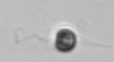
Label: Apedinella